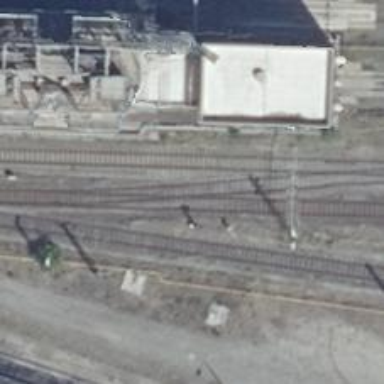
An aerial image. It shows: Rail yard with electrified contact lines for the railway.